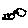
Label: fish